Interaction volume radius: 10 \u00c5
Interaction volume height: 20 \u00c5
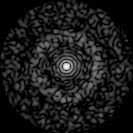
Disorder parameter: 0.8559